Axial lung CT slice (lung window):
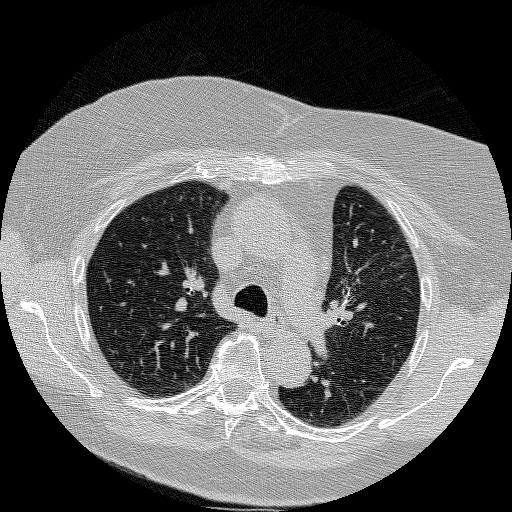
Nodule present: no